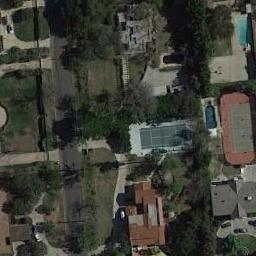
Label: tennis_court